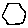
Label: hexagon